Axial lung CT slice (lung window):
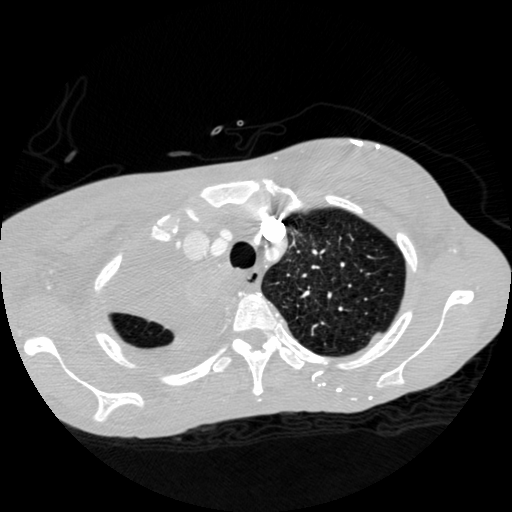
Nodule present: no